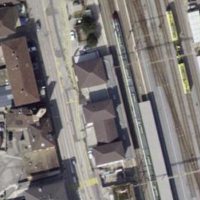
EUNIS habitat code: 54
Species observed at this site:
Crematogaster scutellaris
Impatiens balfourii
Phytolacca americana